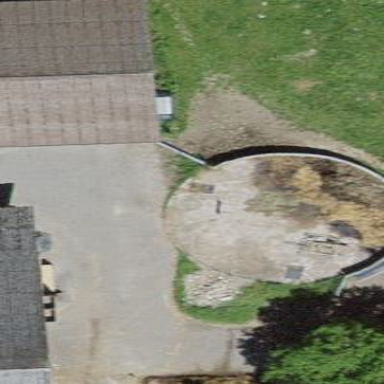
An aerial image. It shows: Storage tank building.